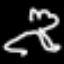
Label: frog